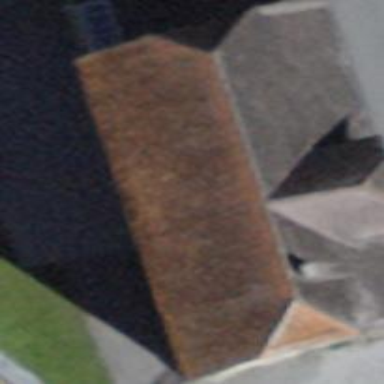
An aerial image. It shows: Building with half-hipped roof oriented along its length.